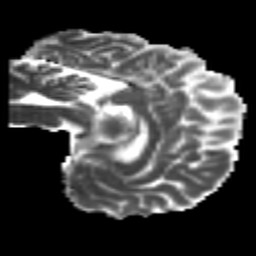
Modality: MD
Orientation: sagittal
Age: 26
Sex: male
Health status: healthy
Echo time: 0.074 s